Field crop: tomato
Growth stage: 1
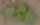
Species: solanum